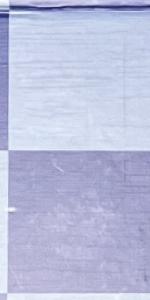
Label: Empty